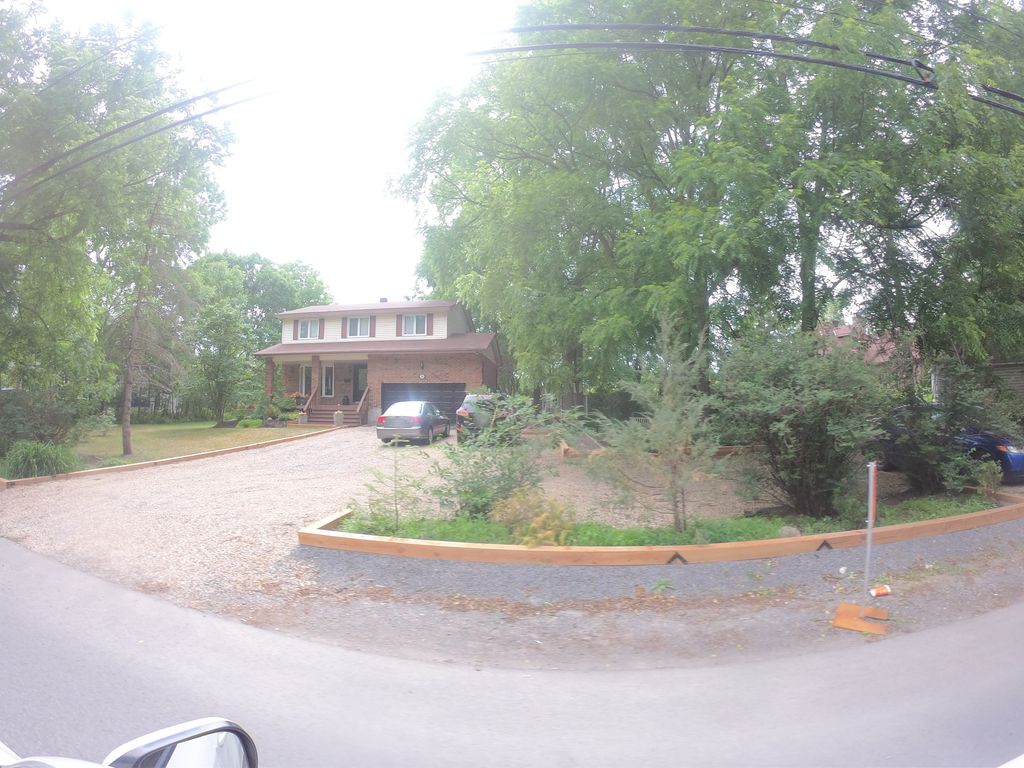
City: ottawa-gatineau